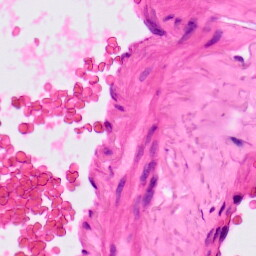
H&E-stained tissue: Lung